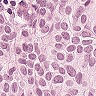
Metastatic tissue present: yes